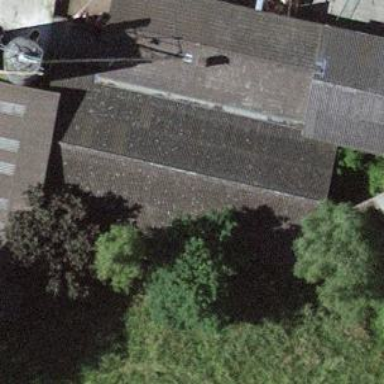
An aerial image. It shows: Sty building.